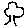
Label: tree